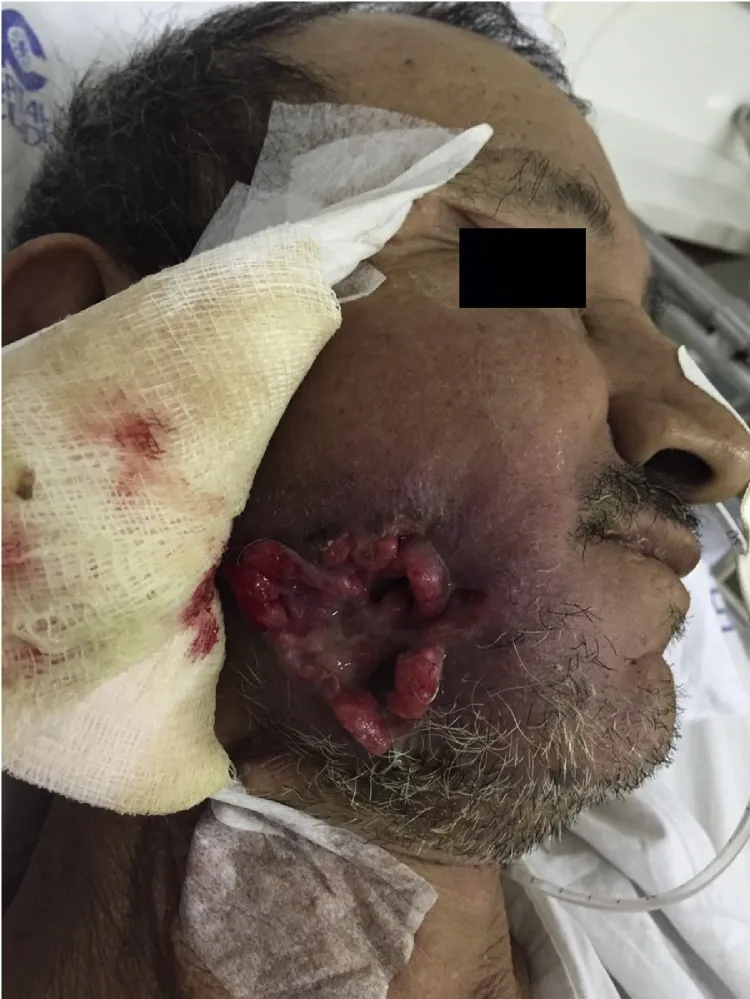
Clinical appearance after complete larvae removal.
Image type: medical_photograph (skin_photograph)